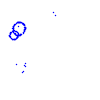
Particle: proton